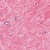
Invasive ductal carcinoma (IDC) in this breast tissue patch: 0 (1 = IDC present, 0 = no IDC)